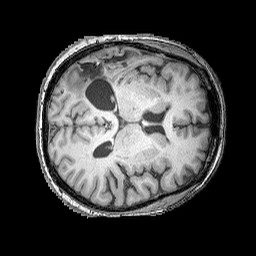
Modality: T1w
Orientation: axial
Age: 58
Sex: female
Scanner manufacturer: siemens
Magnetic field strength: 3 T
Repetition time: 2.25 s
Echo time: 0.00411 s